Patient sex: M
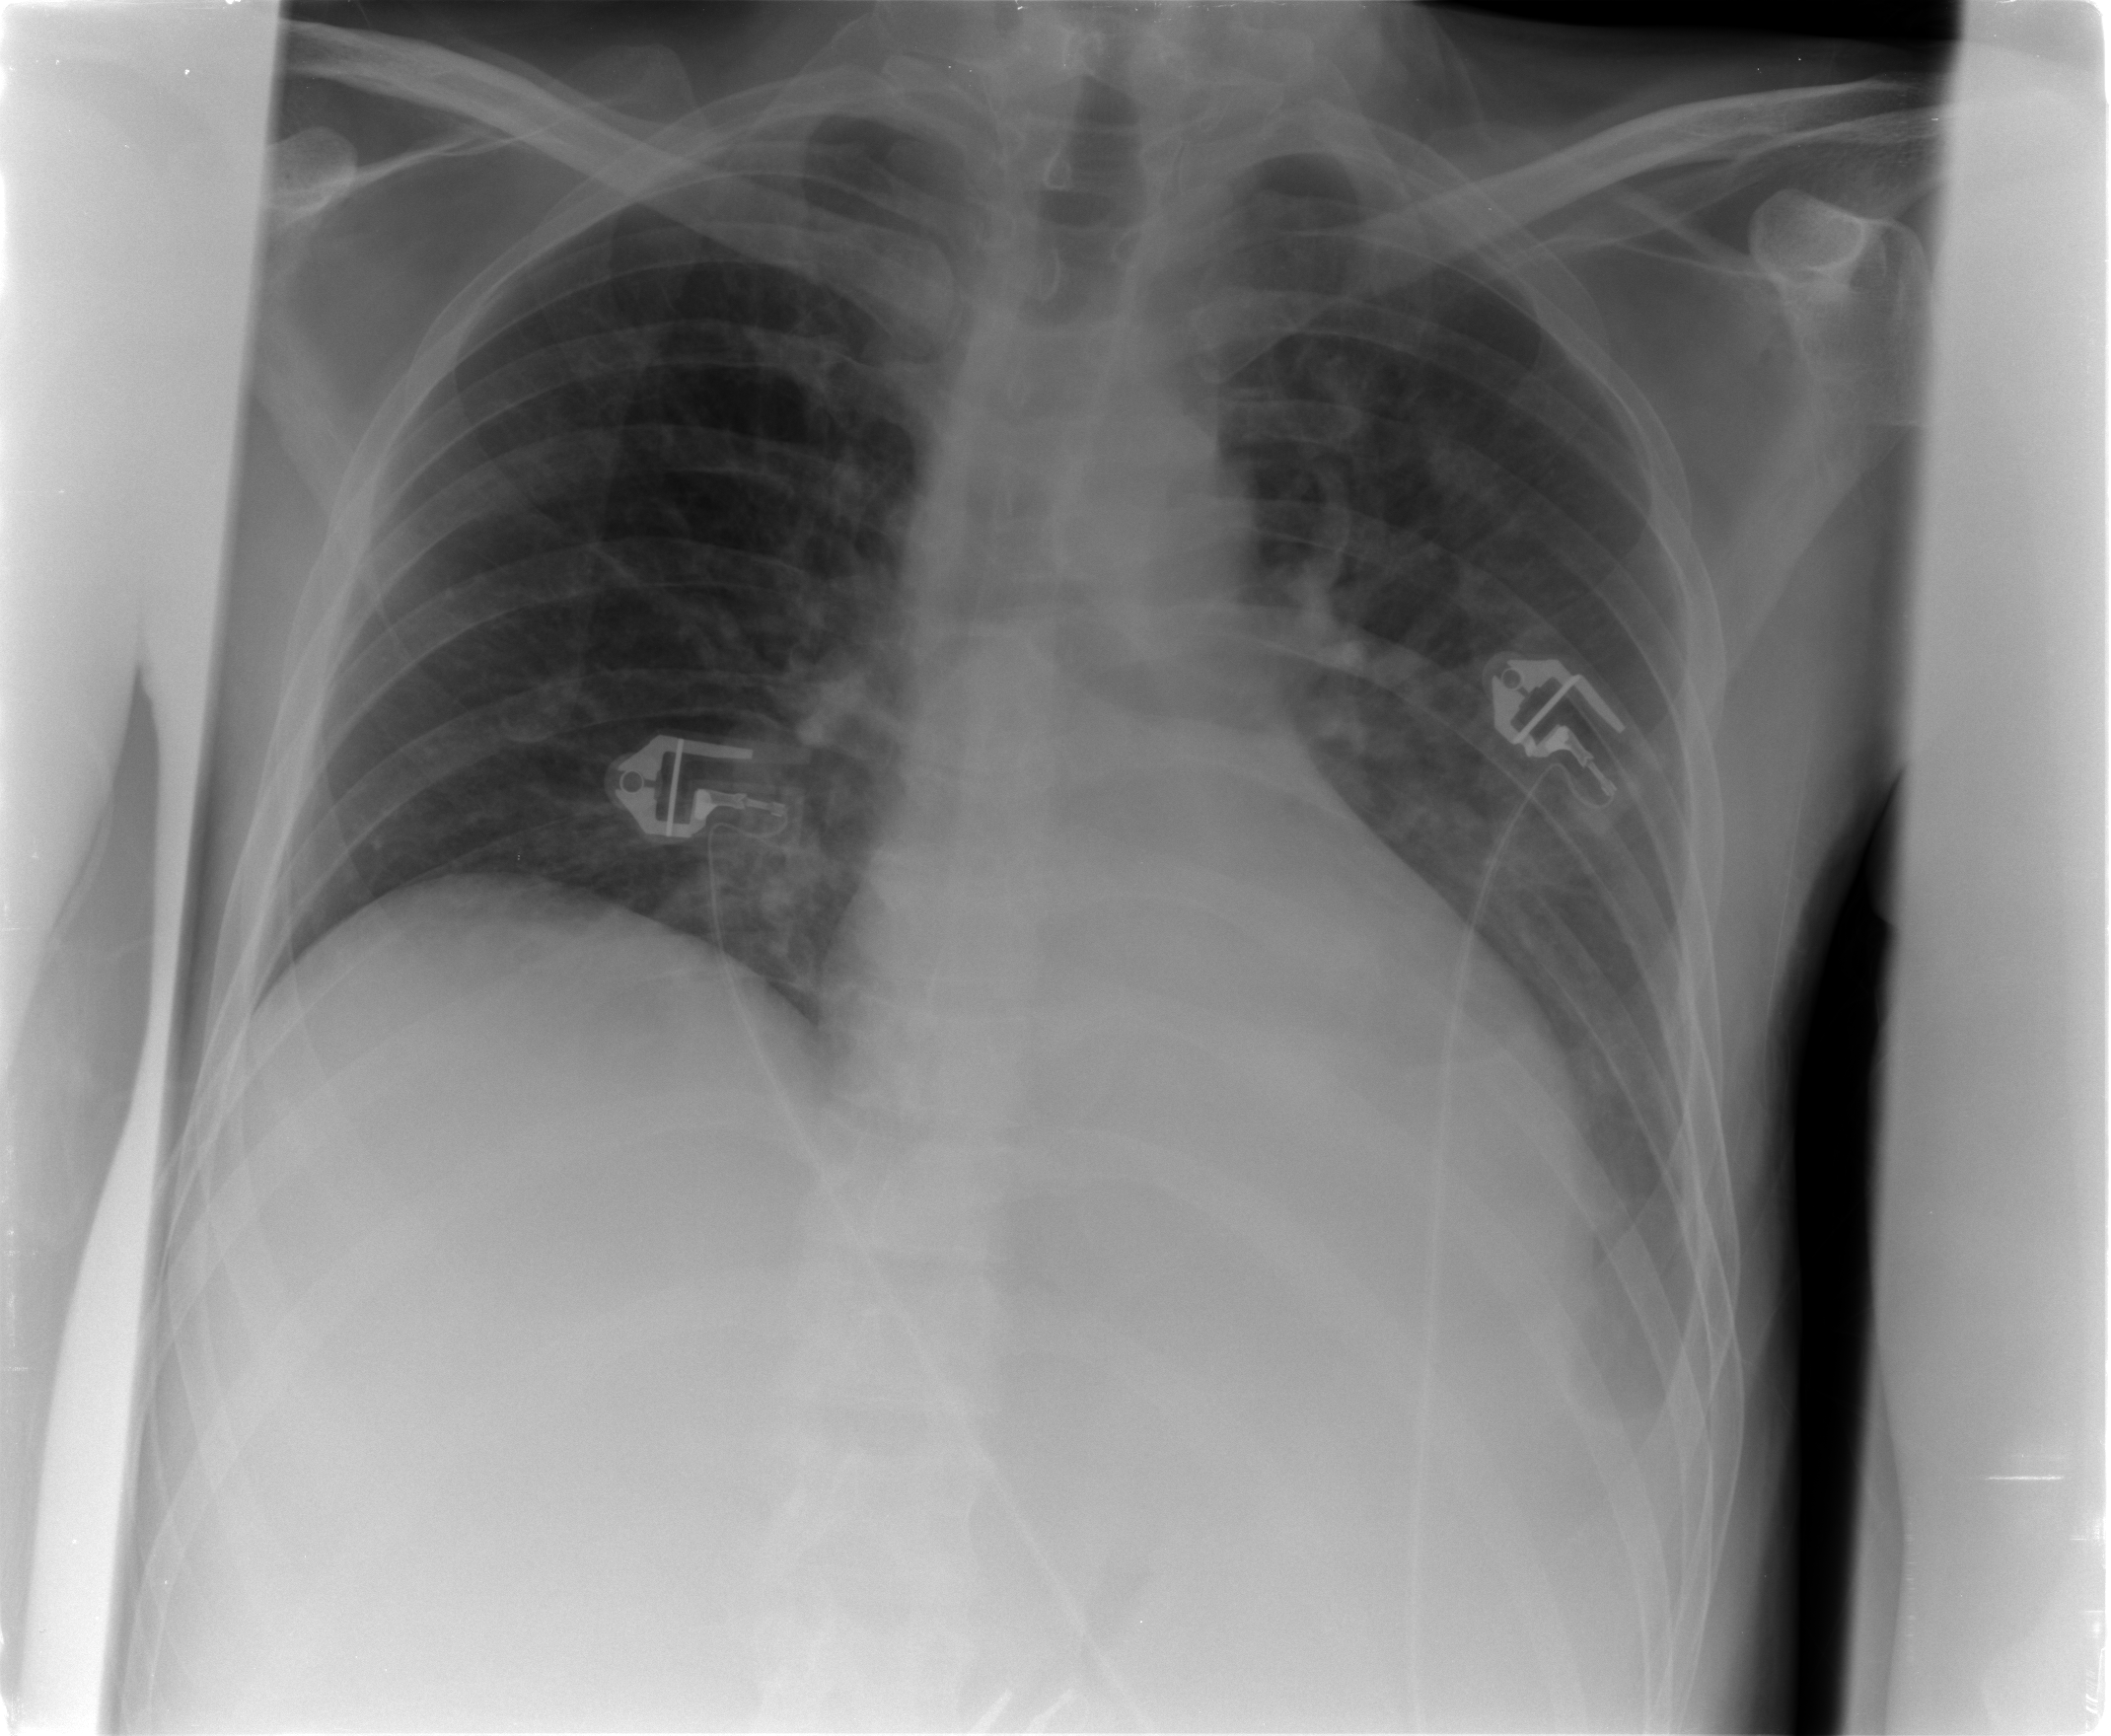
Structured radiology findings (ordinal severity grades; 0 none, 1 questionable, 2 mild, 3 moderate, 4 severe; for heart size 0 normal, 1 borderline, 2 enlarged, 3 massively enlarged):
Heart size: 0
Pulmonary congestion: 2
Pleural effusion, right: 0
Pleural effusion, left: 2
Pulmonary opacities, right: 0
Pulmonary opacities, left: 0
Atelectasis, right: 0
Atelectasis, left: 0